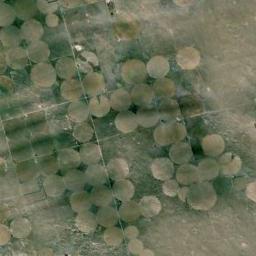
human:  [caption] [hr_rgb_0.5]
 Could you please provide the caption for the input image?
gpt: Circular fields vary in size .

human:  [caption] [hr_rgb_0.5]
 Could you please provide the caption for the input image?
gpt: There are some bare circle farmland in the green land .

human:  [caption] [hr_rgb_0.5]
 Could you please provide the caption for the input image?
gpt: Many densely arranged green and tan circular farmland .

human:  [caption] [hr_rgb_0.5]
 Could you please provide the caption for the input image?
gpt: Many green circular farmlands are neatly arranged on the ground and some roads go through these farmlands .

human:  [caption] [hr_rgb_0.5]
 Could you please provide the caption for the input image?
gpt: There are many circular farmlands of the same size arranged neatly .